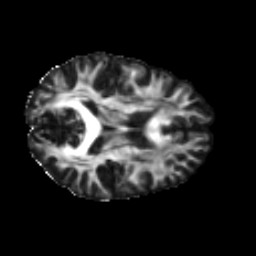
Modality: FA
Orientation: axial
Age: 37
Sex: male
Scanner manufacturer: ge
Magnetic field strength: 3 T
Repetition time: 7.8 s
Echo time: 0.0608 s